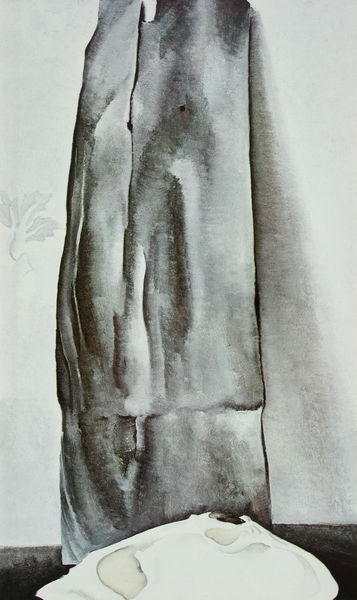
Titel: Shell and Old Shingle II
Künstler: Georgia O'Keeffe
Schlagwörter: dunkel, gestein, nackt, schatten, weiß, aquarell, grün, grau, hell, kleid, licht, schwarz, tuch, malerei, wand, falten, schädel, stehen, stein, ast, hügel, kalt, flach, boden, figur, mantel, stilleben, stillleben, papier, abstrakt, fels, flächen, farbe, wasserfarbe, linien, weis, lehnen, glänzend, platte, surreal, umriss, form, gespenst, punkt, totenschädel, objekt, verlauf, wölbung, höhlung, was, zerlaufen, o keeffe, georgia o'eeffe, gemalte installation, schattenmann, schattn, unerkenntlich